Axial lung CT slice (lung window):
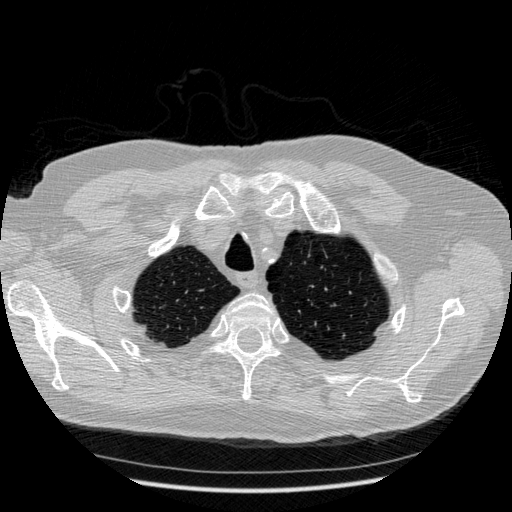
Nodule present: no